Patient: sex F, age 56
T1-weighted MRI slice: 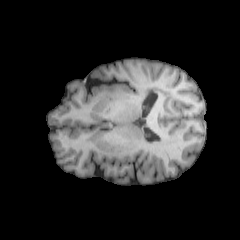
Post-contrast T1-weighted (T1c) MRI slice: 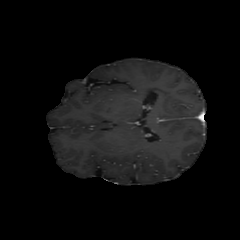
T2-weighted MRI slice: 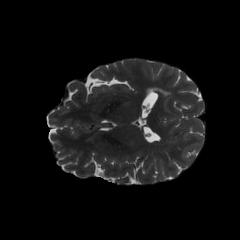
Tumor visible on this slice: no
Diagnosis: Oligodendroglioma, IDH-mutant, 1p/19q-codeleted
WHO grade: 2